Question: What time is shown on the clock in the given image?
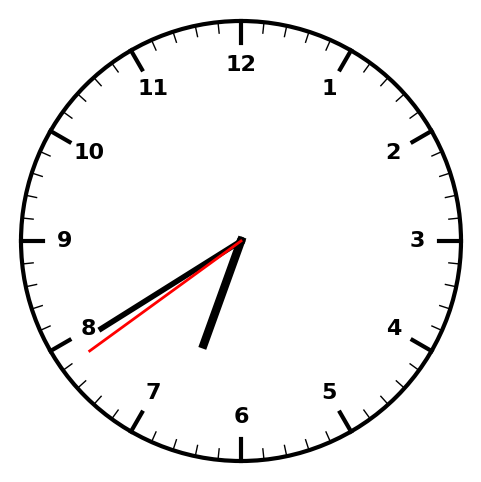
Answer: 06:39:39